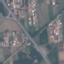
Land use / land cover class: Highway